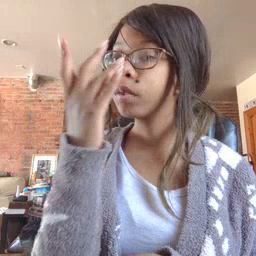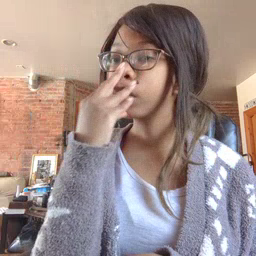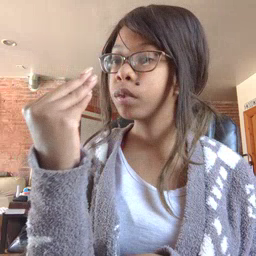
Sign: wolf